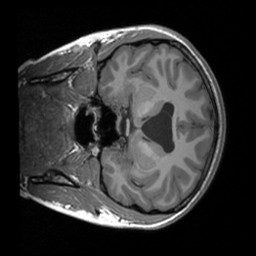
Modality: T1w
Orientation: coronal
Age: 19
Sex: female
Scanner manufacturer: siemens
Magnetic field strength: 3 T
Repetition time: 1.9 s
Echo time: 0.00226 s